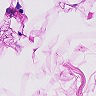
Metastatic tissue present: no